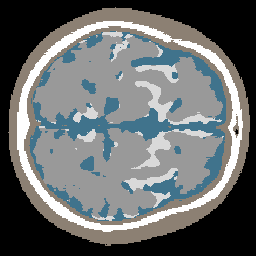
Label: no_lesion